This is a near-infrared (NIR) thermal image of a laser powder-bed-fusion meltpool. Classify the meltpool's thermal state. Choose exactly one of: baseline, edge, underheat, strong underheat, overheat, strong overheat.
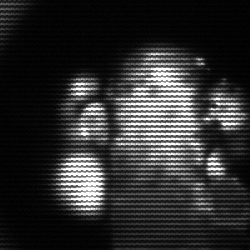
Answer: strong underheat